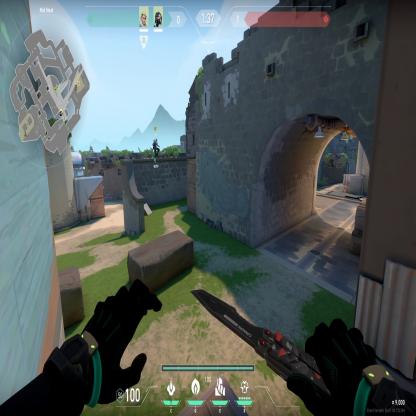
Label: teammate